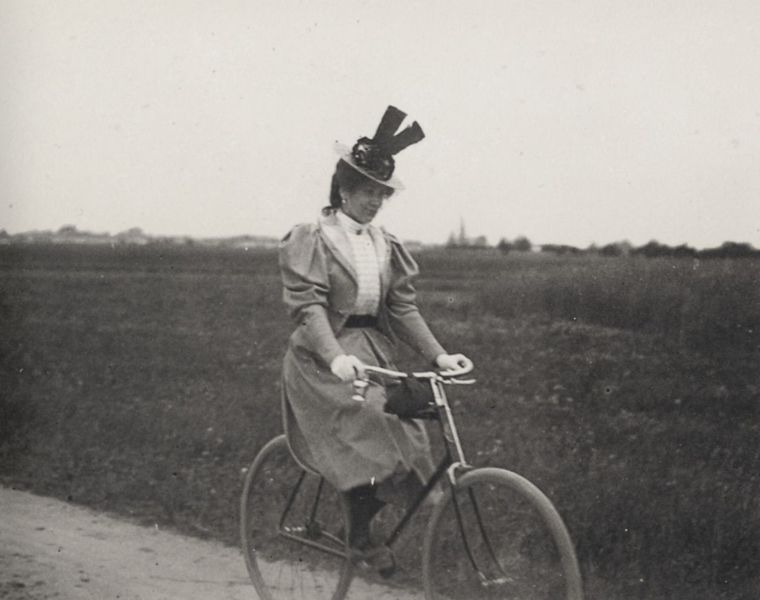
Titel: Sommer: Spazieren mit dem Fahrrad
Künstler: Francois Emile Zola
Schlagwörter: baum, himmel, landschaft, stadt, ausschnitt, bewegung, blumen, frau, grau, haar, handschuhe, hintergrund, hut, kleid, ohrring, schwarz, strasse, weiss, dame, gras, gürtel, rasen, weg, wiese, mode, rock, anzug, jacke, arme, bluse, kragen, ärmel, bild, porträt, ebene, feld, felder, horizont, häuser, natur, weite, büsche, kirche, land, kostüm, brosche, puffärmel, räder, turm, taille, feldweg, warm, dorf, speichen, rad, sport, fein, foto, fotografie, photographie, schwarz weiß, hutschmuck, fahrrad, emanzipation, photo, weise, lenker, reifen, lenkrad, treten, lenkstange, hutmode, pedale, fahrad, pedal, radl, bremse, damenrad, radfahren, velo, 1900, zweirad, radtour, fahrradtour, radfaherein, ogrringe, klotzbremse, herrenfahrrad, leckstange, bluse#, fahrraf